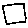
Label: square